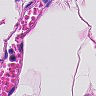
Metastatic tissue present: no